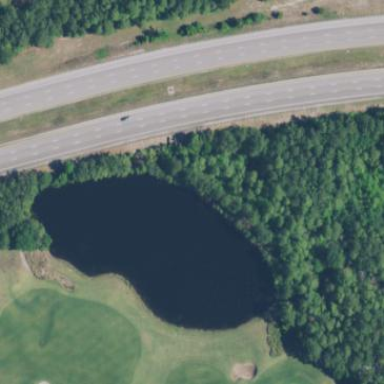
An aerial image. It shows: Water hazard in golf course. The hazard is natural water feature.